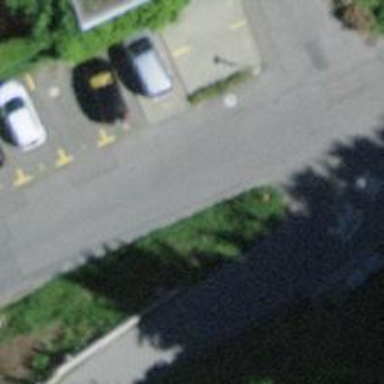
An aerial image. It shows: Post box.